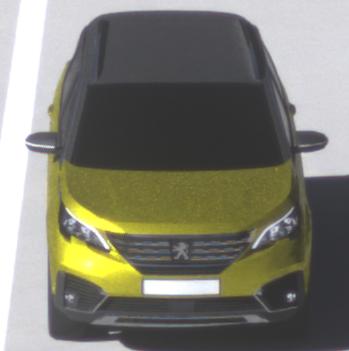
Make: Peugeot
Model: 5008 1.2 PureTech 130 Active
Detailed model: 5008 (II) (03/17 - 09/20)
Model produced from: 2017/03
Model produced until: 2018/07
Doors: 5
Color: yellow
Road condition: dry road
Daytime: morning or afternoon
Contrast: high contrast